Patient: sex F, age 69
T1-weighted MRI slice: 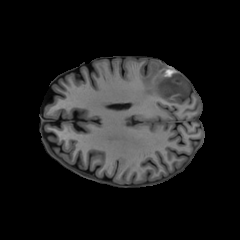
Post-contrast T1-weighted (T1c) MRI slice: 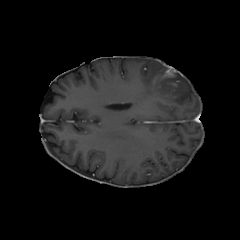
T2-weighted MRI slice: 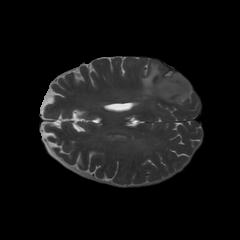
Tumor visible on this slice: yes
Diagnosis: Glioblastoma, IDH-wildtype
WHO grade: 4